Interaction volume radius: 5 \u00c5
Interaction volume height: 35 \u00c5
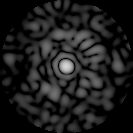
Disorder parameter: 0.8458